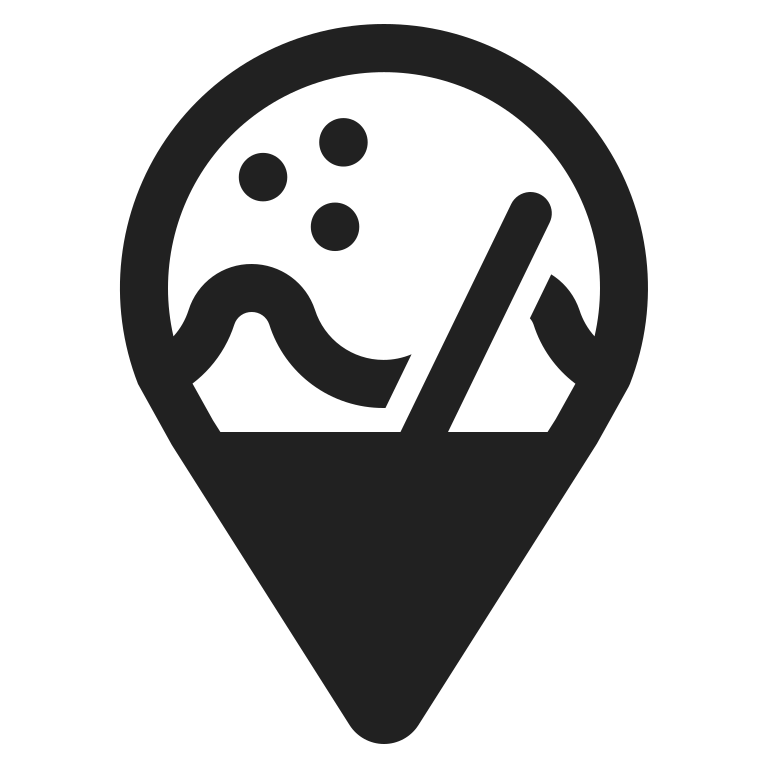
shaved ice high contrast